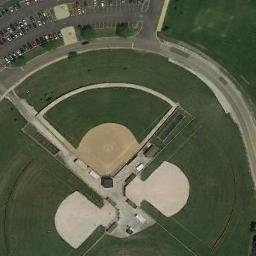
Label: baseball_diamond